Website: macys
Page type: billing-address
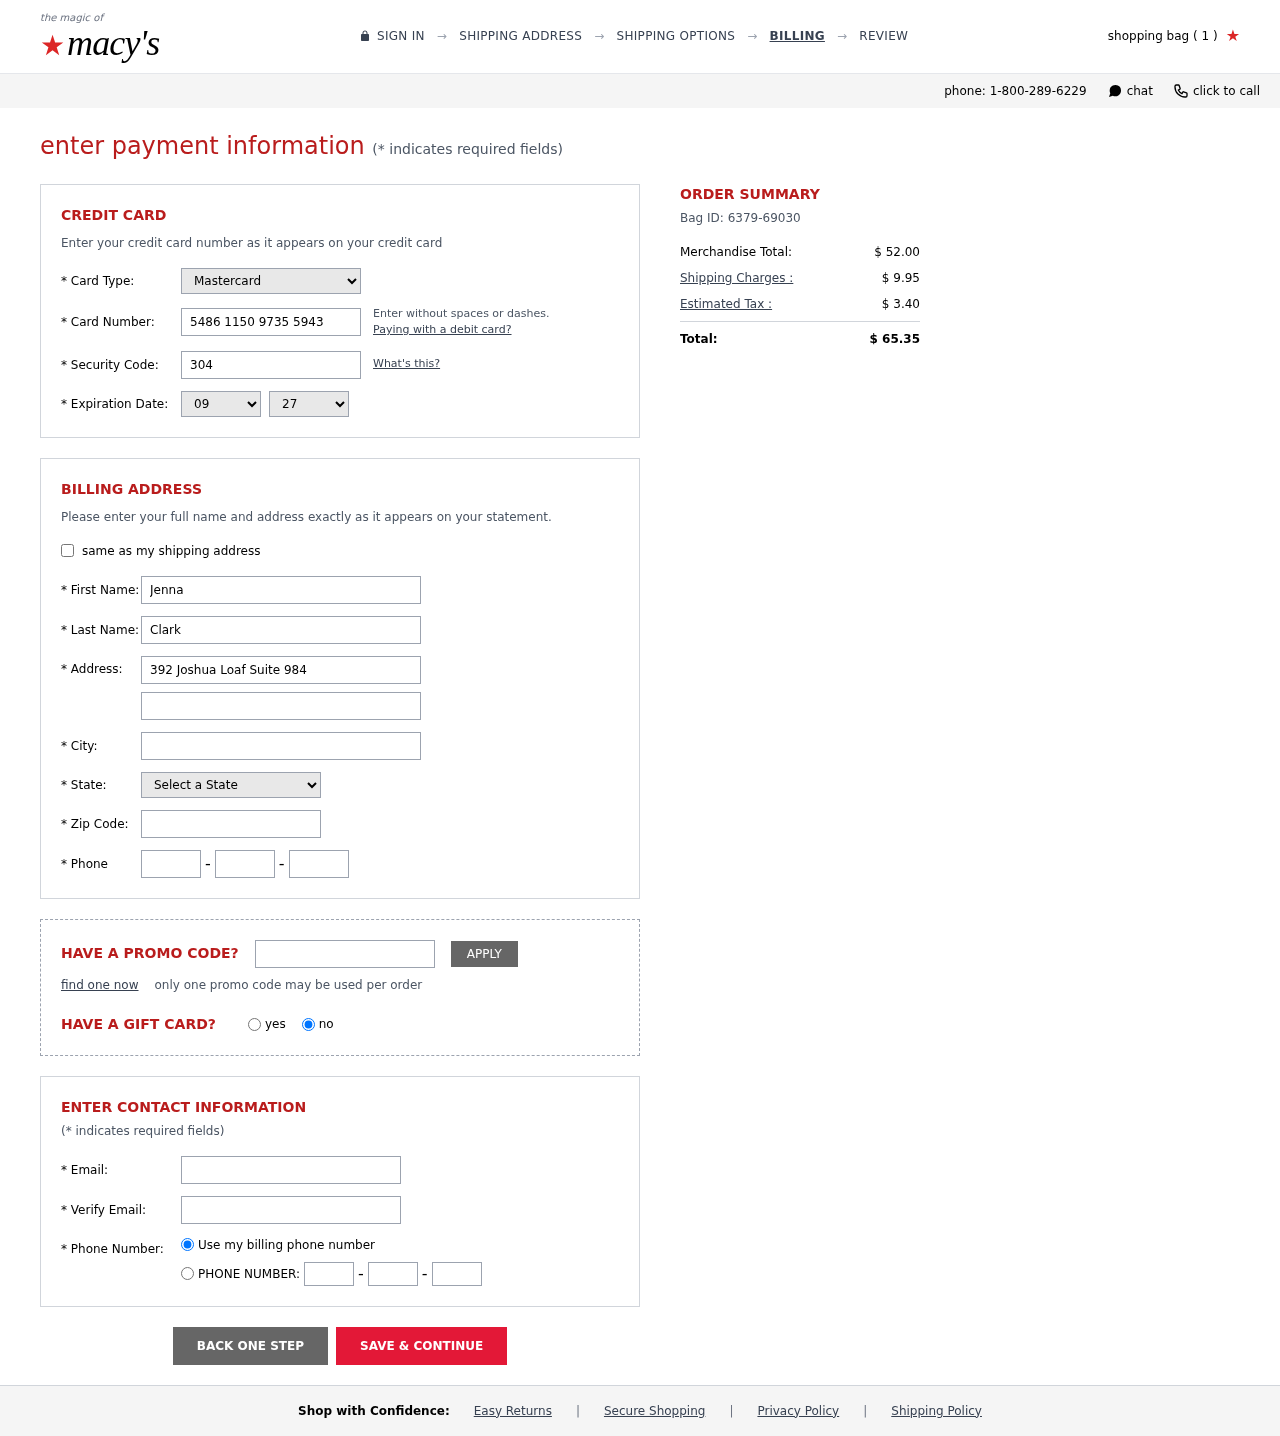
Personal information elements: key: PII_CARD_CVV
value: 304
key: PII_CARD_EXPIRY_MONTH
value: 09
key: PII_CARD_EXPIRY_YEAR
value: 27
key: PII_CARD_NUMBER
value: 5486 1150 9735 5943
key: PII_CARD_TYPE
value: Mastercard
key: PII_CITY
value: South Crystalport
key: PII_EMAIL
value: jenna_clark@yahoo.com
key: PII_FIRSTNAME
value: Jenna
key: PII_LASTNAME
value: Clark
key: PII_PHONE_AREA
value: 690
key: PII_PHONE_PREFIX
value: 376
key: PII_PHONE_SUFFIX
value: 9780
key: PII_POSTCODE
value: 42909
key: PII_STATE_ABBR
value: WV
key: PII_STREET
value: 392 Joshua Loaf Suite 984
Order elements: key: ORDER_NUM_ITEMS
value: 1
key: ORDER_ID
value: Bag ID: 6379-69030
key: ORDER_SUBTOTAL
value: $ 52.00
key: ORDER_SHIPPING_COST
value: $ 9.95
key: ORDER_TAX
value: $ 3.40
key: ORDER_TOTAL
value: $ 65.35